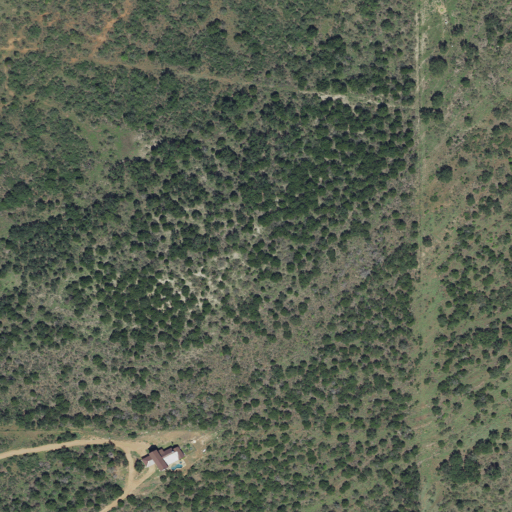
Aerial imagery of mountain in Texas named Green Mountain containing evergreen forest, shrub, and mixed forest